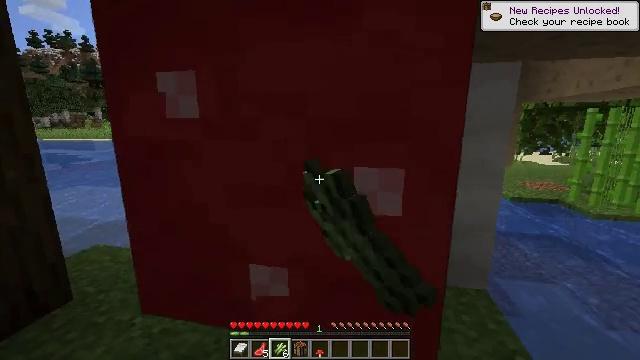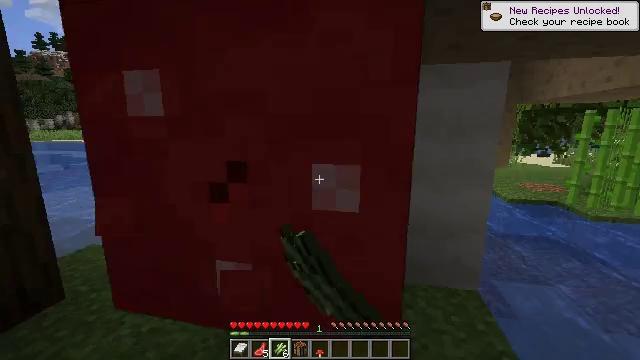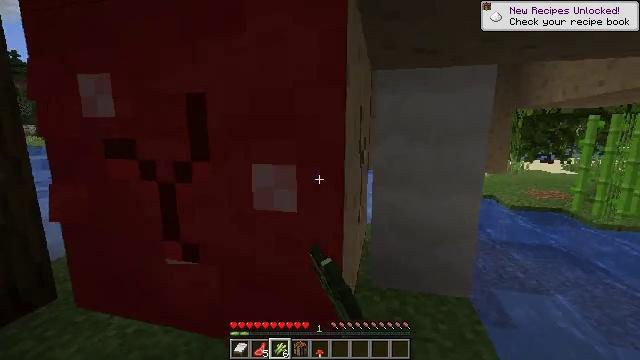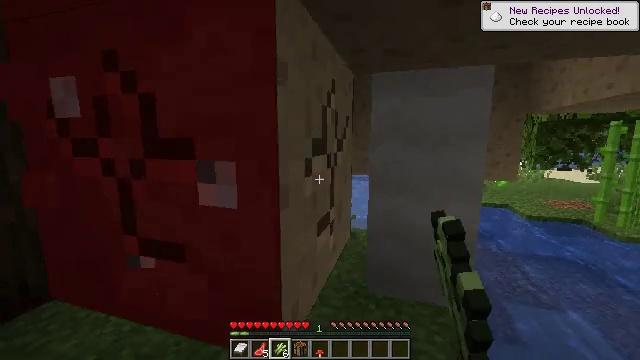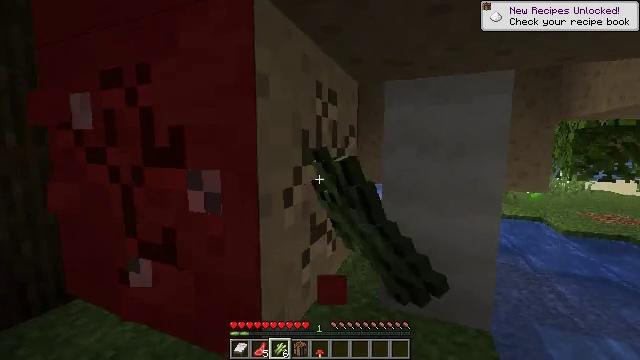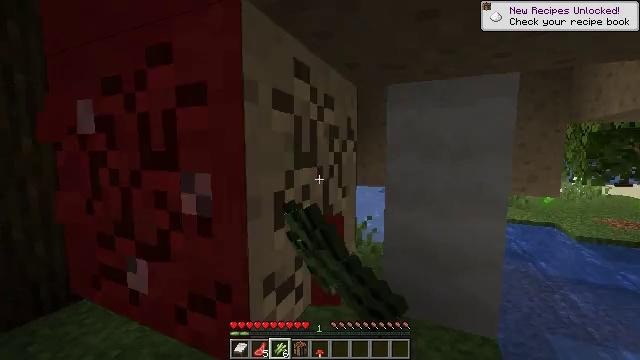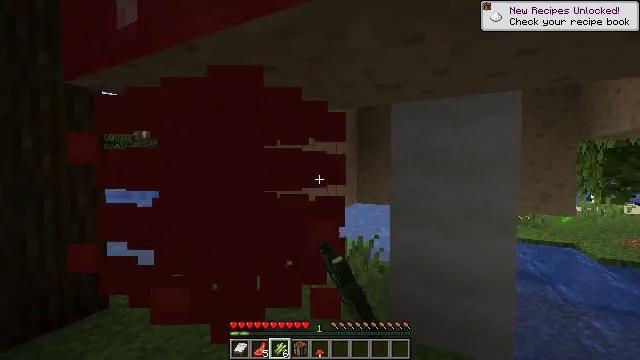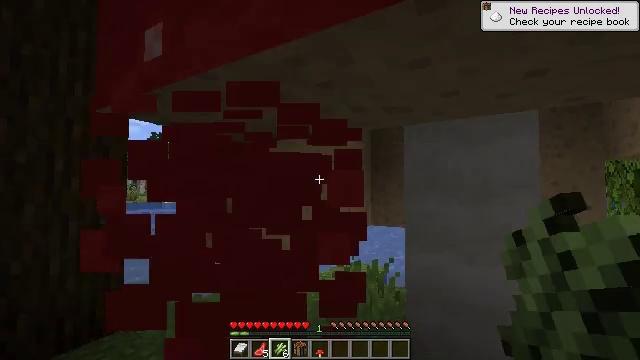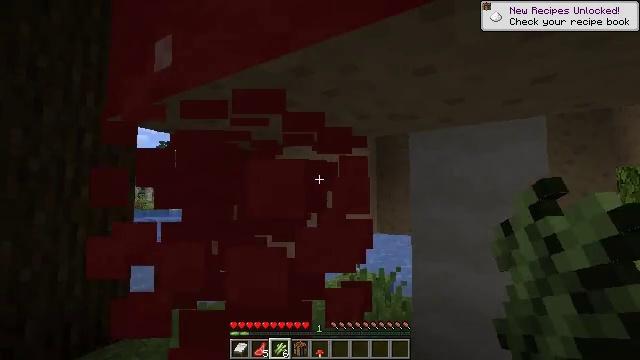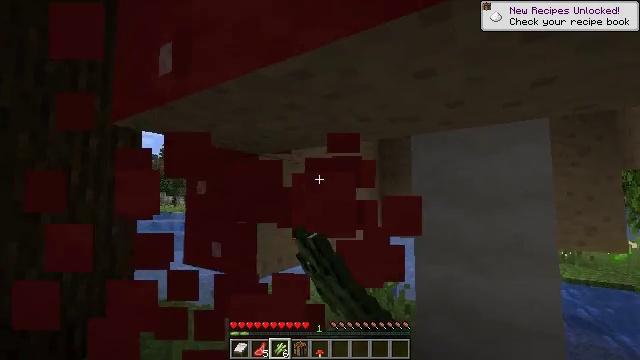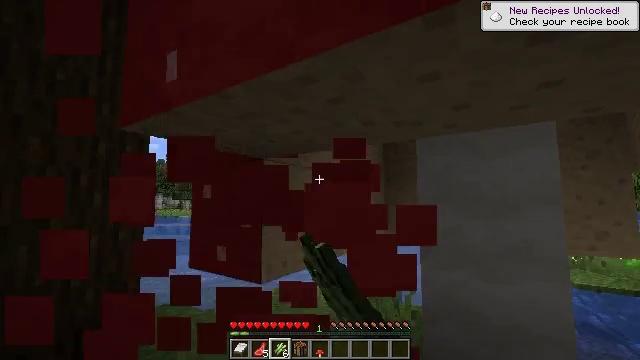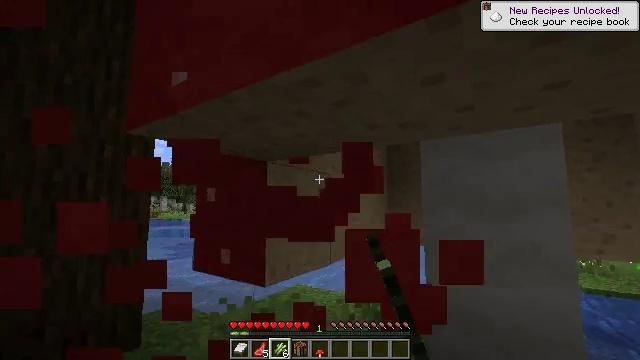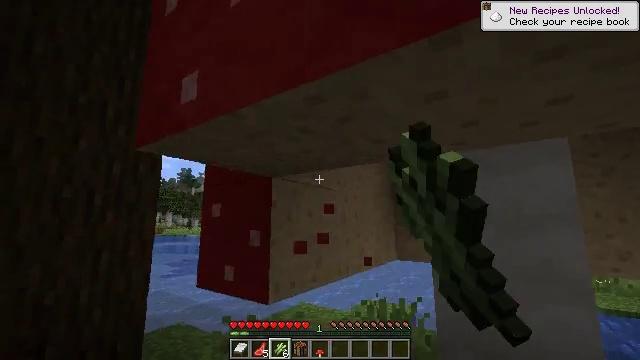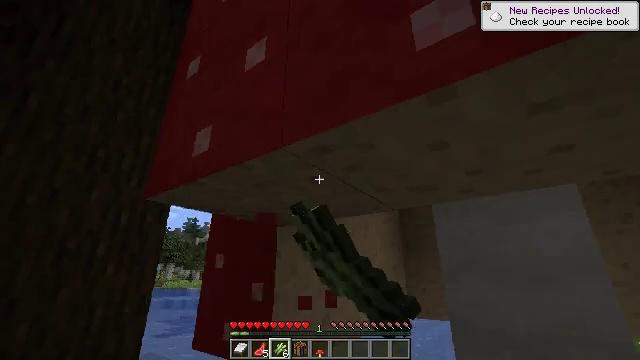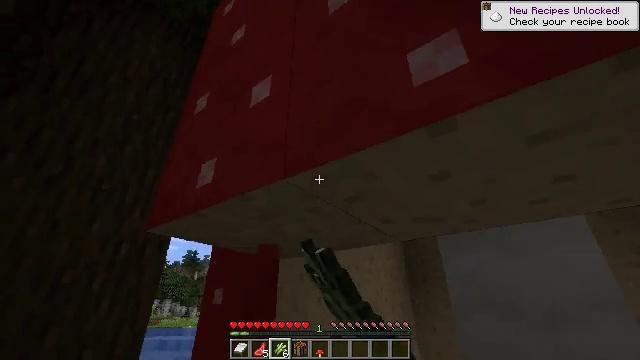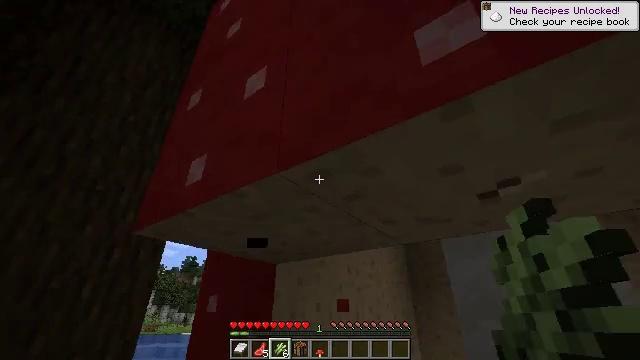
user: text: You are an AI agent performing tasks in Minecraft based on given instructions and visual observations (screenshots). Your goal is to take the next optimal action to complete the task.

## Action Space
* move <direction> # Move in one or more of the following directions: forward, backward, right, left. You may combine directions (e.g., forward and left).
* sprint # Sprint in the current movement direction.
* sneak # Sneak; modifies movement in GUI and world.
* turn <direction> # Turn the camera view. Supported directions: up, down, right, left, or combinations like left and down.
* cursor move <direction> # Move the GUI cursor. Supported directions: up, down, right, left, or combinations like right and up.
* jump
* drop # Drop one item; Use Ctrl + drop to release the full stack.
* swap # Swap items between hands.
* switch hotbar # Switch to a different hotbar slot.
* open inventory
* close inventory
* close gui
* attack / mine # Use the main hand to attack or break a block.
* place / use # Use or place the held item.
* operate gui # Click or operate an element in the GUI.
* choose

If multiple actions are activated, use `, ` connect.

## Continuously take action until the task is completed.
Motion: motion action
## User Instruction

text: Obtain red mushroom blocks for decoration.
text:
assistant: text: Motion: move right, attack / mine
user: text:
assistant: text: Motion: move right, turn left and up, attack / mine
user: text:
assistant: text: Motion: move right, turn left and up, attack / mine
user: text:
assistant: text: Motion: turn left and up, attack / mine
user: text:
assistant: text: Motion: turn left, attack / mine
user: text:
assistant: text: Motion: turn left and up, attack / mine
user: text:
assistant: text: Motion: turn left and up, attack / mine
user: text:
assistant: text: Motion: turn left and up, attack / mine
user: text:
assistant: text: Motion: attack / mine
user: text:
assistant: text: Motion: turn left, attack / mine
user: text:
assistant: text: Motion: attack / mine
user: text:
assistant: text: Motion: turn left and up, attack / mine
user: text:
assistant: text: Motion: turn left and up, attack / mine
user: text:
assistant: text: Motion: turn up, attack / mine
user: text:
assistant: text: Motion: move forward, turn up, attack / mine
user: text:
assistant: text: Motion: move forward, attack / mine
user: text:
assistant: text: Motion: move forward, attack / mine
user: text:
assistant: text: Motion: attack / mine
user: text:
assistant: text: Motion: attack / mine
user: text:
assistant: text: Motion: attack / mine
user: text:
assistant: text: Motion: attack / mine
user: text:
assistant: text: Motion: turn up, attack / mine
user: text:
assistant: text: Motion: attack / mine
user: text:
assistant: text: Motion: attack / mine
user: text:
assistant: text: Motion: attack / mine
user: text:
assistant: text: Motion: attack / mine
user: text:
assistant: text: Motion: attack / mine
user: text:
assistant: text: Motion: attack / mine
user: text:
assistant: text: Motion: move forward, turn up, attack / mine
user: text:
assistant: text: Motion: move forward, turn left, attack / mine